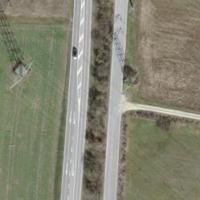
EUNIS habitat code: 52
Species observed at this site:
Linaria vulgaris